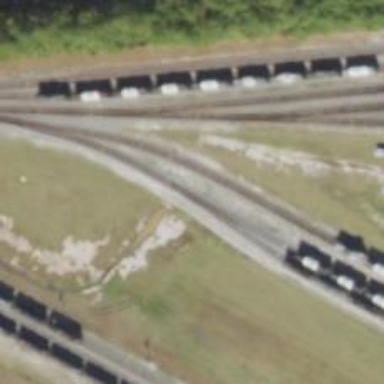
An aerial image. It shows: Railway spur service.